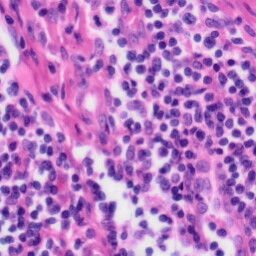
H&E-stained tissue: Tonsil